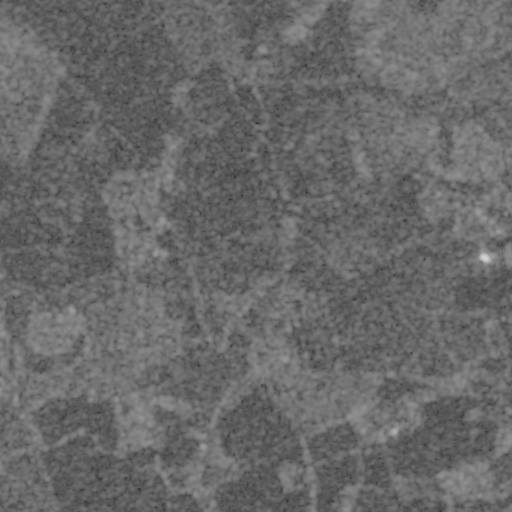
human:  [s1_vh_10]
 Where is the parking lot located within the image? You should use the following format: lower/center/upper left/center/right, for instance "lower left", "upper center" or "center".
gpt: The parking lot is located in the center left of the image.
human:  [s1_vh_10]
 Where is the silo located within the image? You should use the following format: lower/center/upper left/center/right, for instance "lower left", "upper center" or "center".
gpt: The silo is located in the center left of the image.
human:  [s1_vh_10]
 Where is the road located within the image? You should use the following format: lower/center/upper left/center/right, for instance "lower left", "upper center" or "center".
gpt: There is no road in the image.

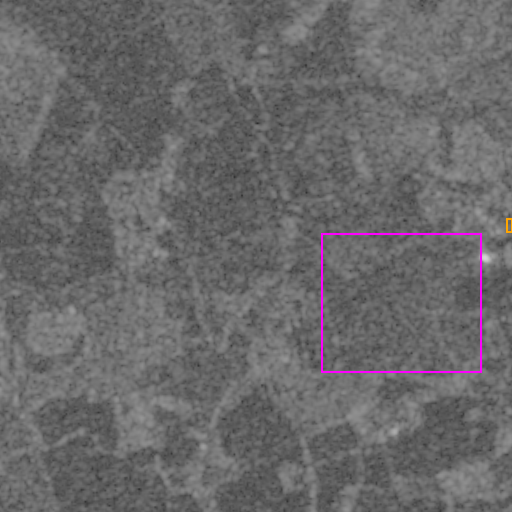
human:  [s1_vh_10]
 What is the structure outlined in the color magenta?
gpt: The structure outlined in magenta is a crop field.
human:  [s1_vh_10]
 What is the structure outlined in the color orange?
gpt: The structure outlined in orange is a park.
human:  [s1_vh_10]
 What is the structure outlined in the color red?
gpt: There is no red outline.